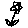
Label: flower